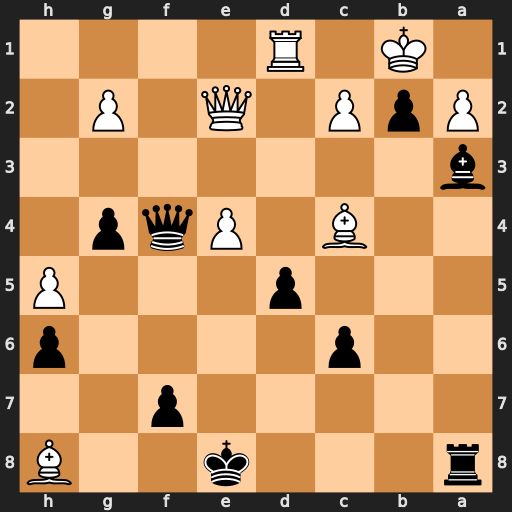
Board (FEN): r3k2B/5p2/2p4p/3p3P/2B1Pqp1/b7/PpP1Q1P1/1K1R4
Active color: b
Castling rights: q
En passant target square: -
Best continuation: Qc1+ Rxc1 bxc1=Q#